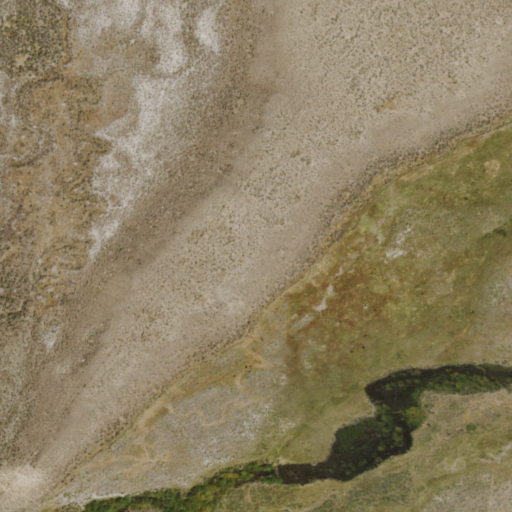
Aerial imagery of plain(s) in Nevada named Bassit Field containing only shrub